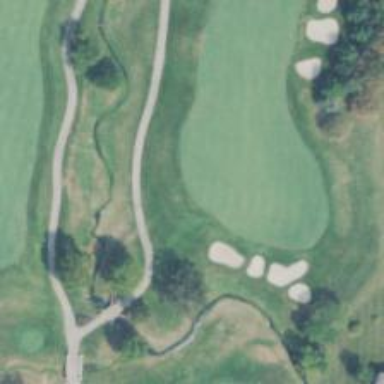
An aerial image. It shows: View of golf hole.